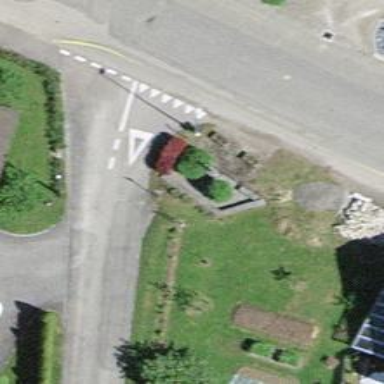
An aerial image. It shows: Historic wayside cross.